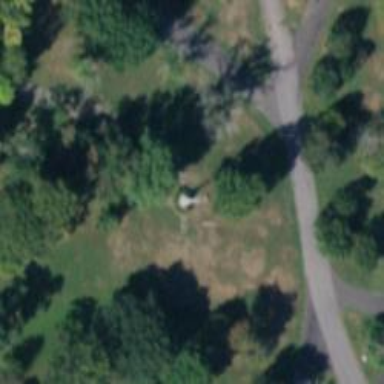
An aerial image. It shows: Historic monument.